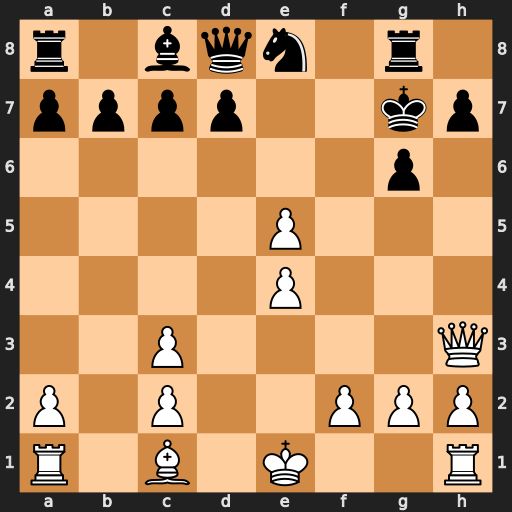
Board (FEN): r1bqn1r1/pppp2kp/6p1/4P3/4P3/2P4Q/P1P2PPP/R1B1K2R
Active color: w
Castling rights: KQ
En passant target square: -
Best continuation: Qh6+ Kh8 Bg5 Qxg5 Qxg5